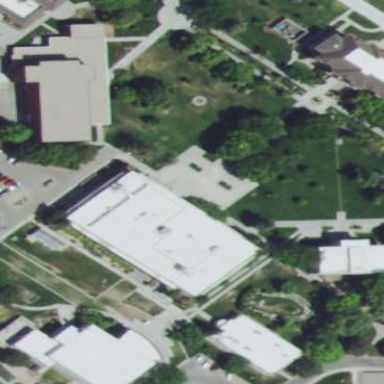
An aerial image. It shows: College building.